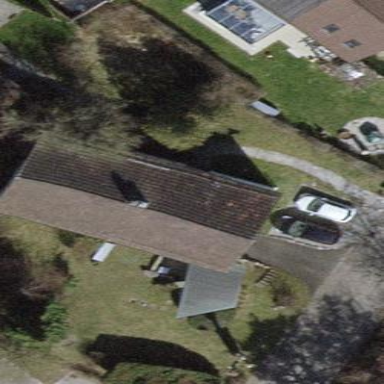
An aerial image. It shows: Building with tiled roof.